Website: home-depot
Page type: account-selection
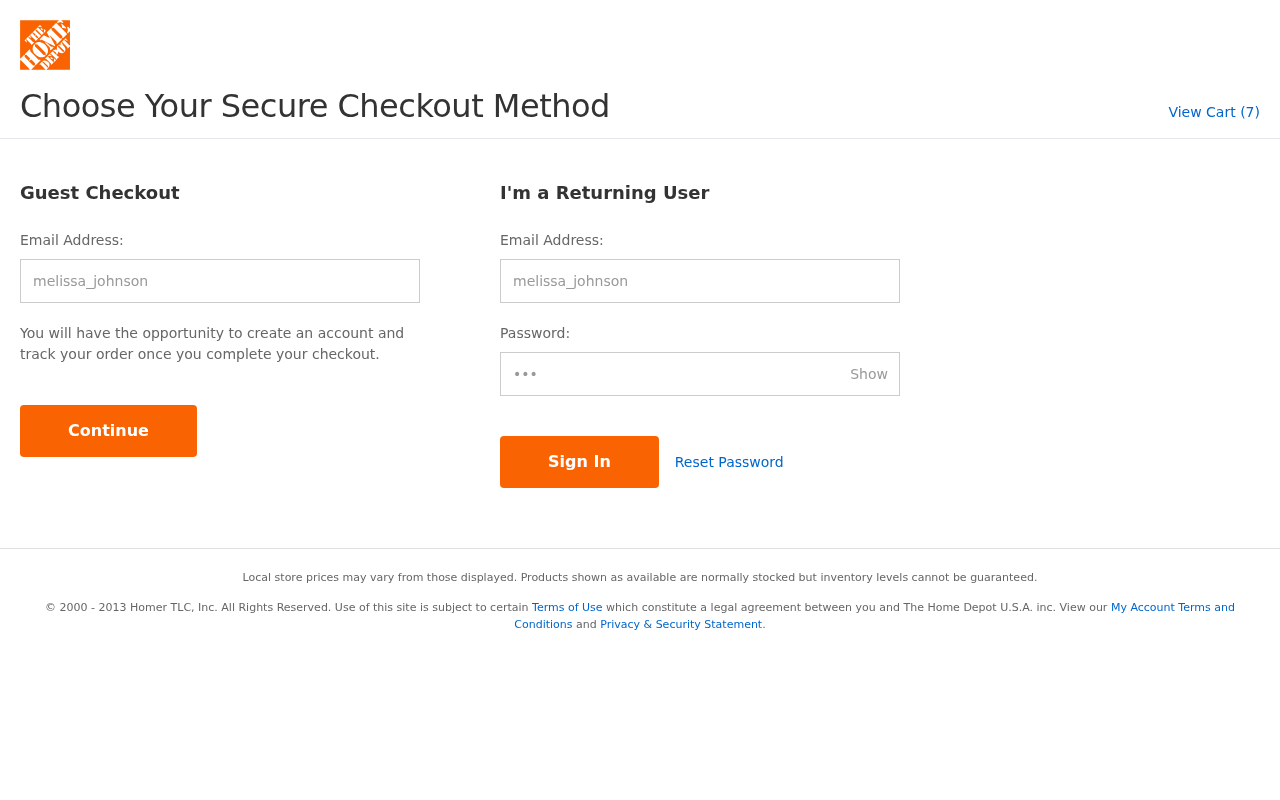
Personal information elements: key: PII_LOGIN_USERNAME
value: melissa_johnson
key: PII_LOGIN_USERNAME2
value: melissa_johnson
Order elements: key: ORDER_NUM_ITEMS
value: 7